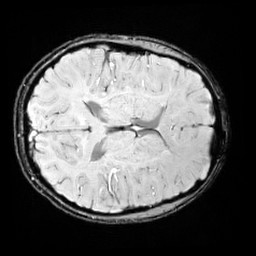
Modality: SWI
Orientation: axial
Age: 12
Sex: male
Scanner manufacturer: siemens
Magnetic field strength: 3 T
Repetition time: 0.027 s
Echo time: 0.02 s